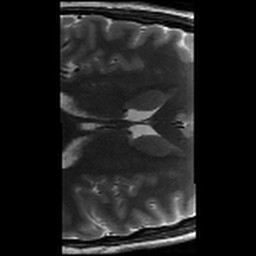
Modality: T2w
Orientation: axial
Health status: healthy
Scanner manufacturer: siemens
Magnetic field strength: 3 T
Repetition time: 8.02 s
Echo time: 0.08 s